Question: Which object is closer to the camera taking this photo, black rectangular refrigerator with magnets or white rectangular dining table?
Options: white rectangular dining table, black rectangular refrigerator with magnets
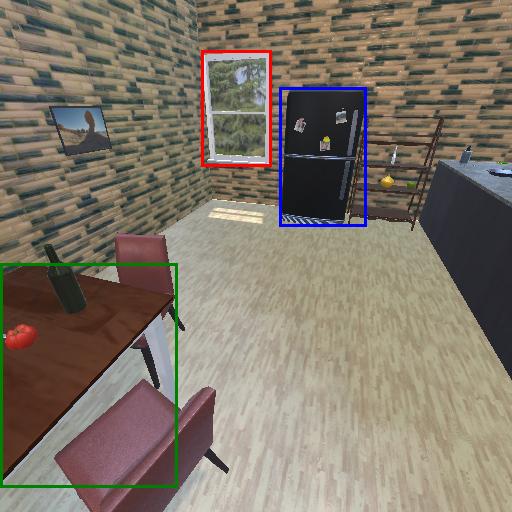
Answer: white rectangular dining table